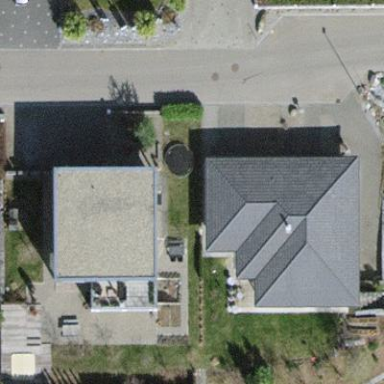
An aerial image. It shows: Detached building.